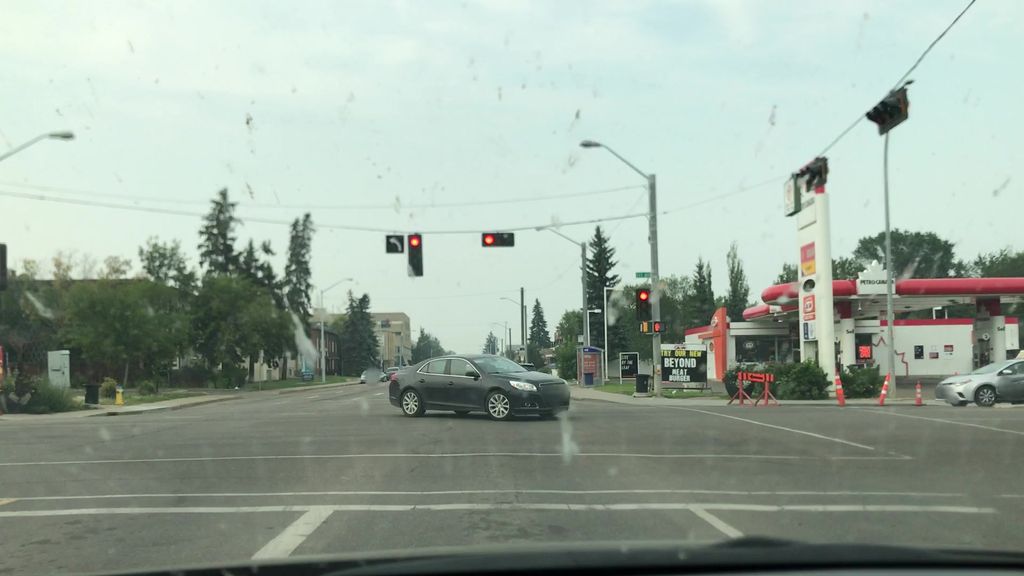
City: edmonton